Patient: sex M, age 40
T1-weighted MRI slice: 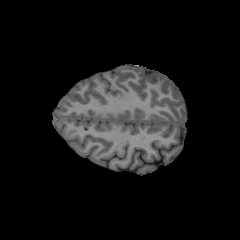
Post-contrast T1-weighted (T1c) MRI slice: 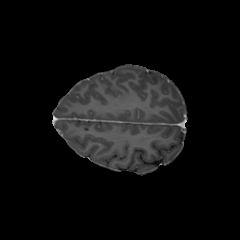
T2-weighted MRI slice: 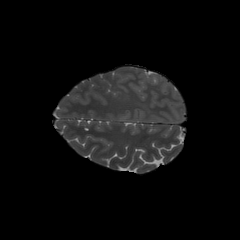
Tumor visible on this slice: no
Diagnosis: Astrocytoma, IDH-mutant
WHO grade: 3